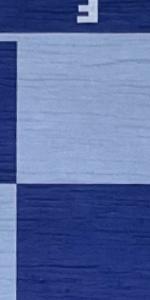
Label: Empty